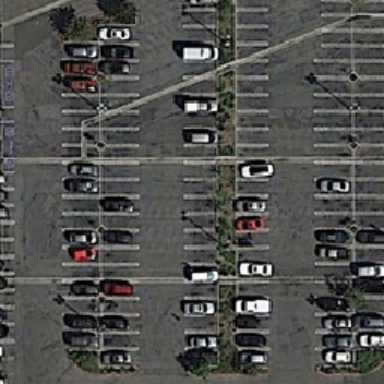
The car park has the center of the grass .